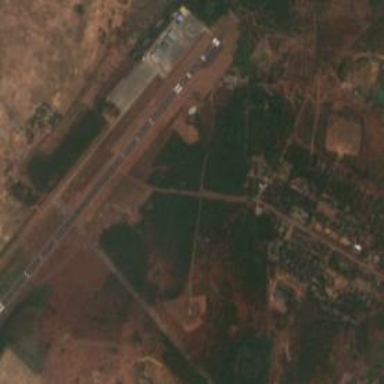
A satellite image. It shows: Military airfield located within larger aerodrome area.